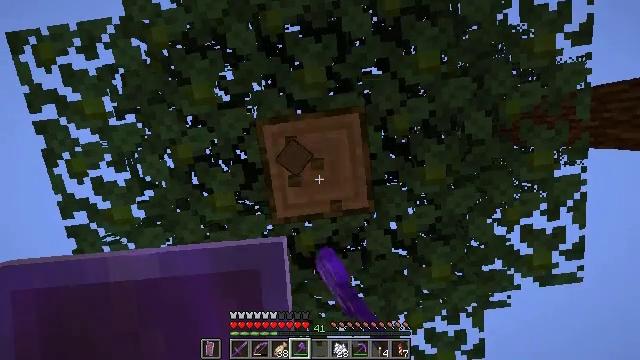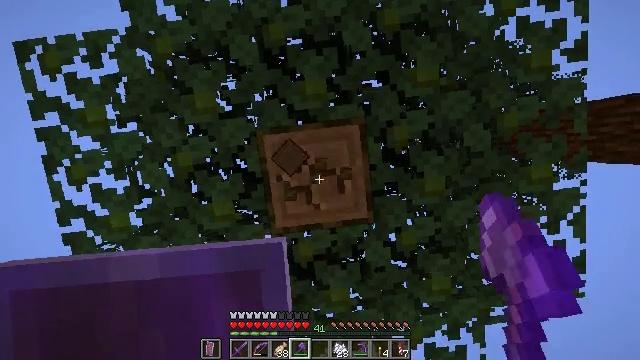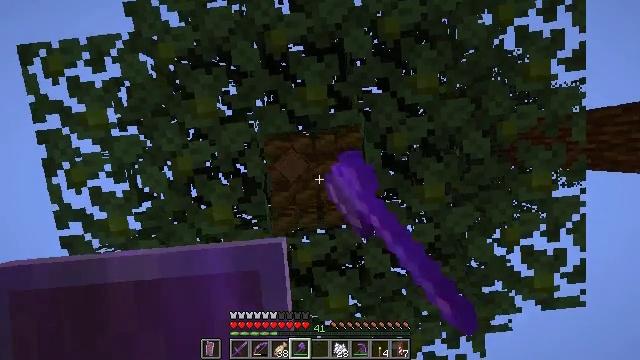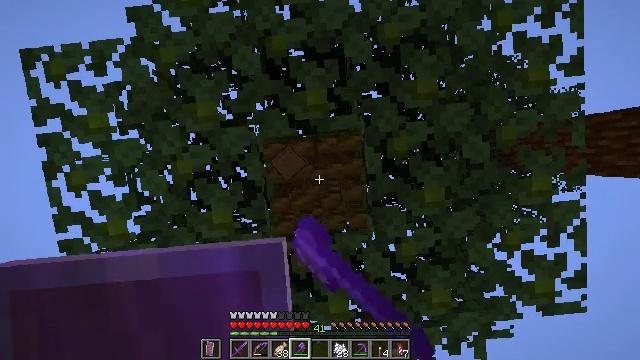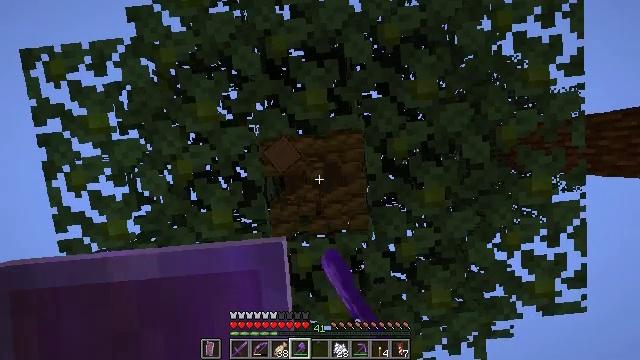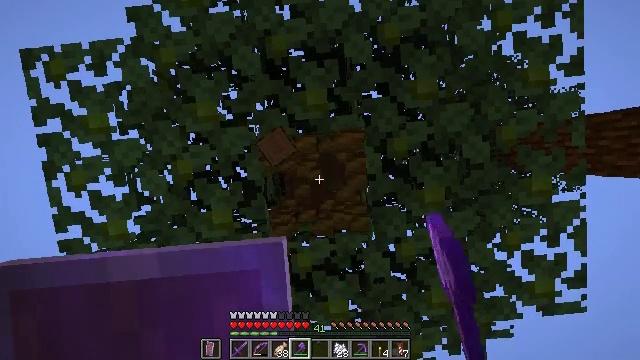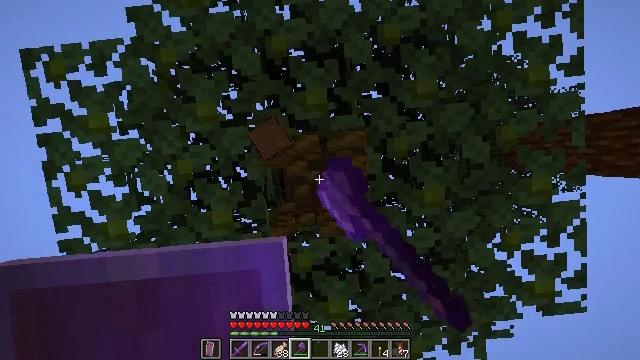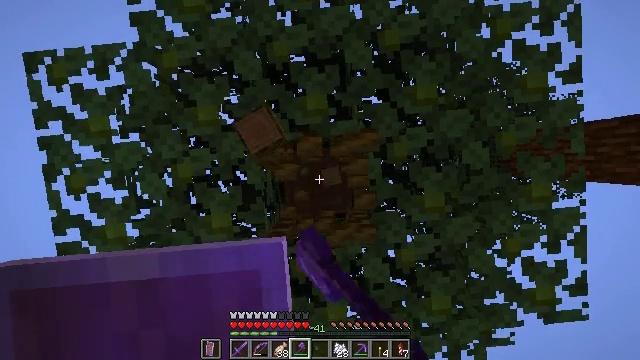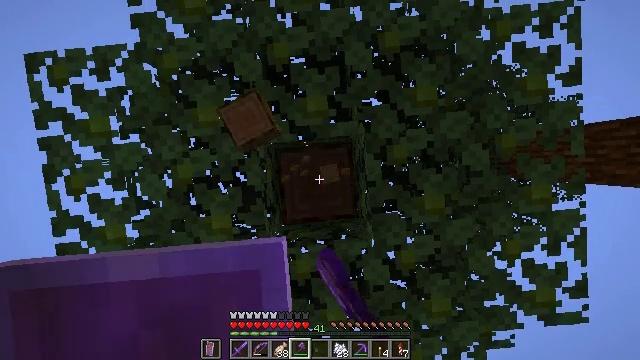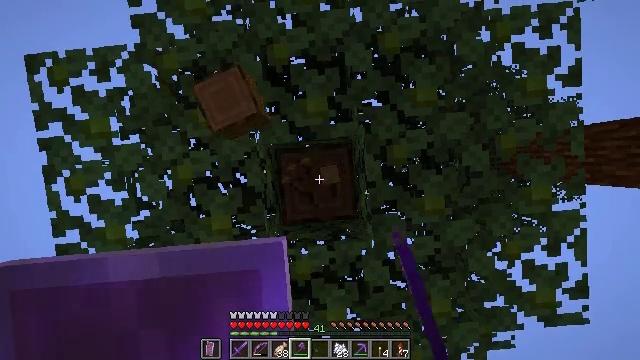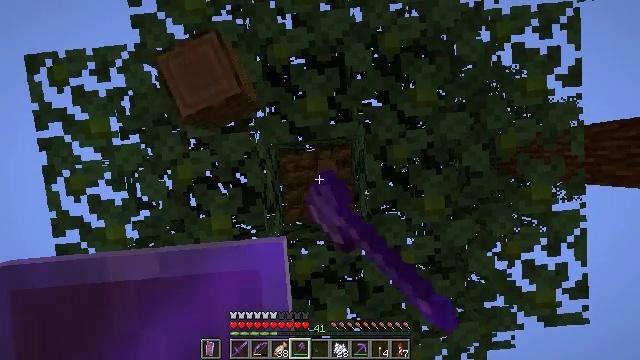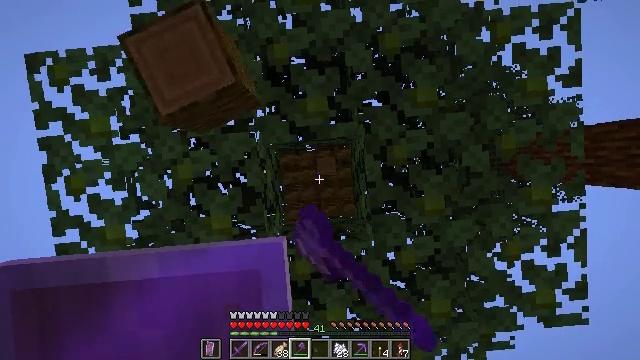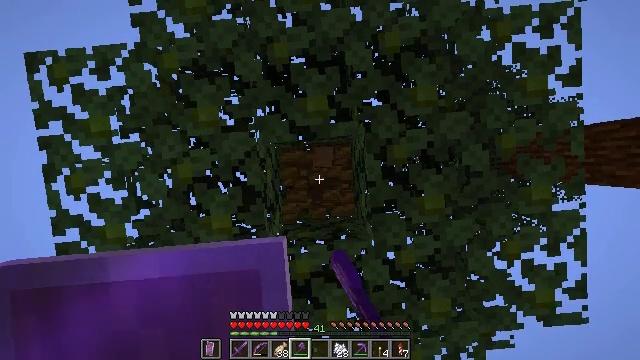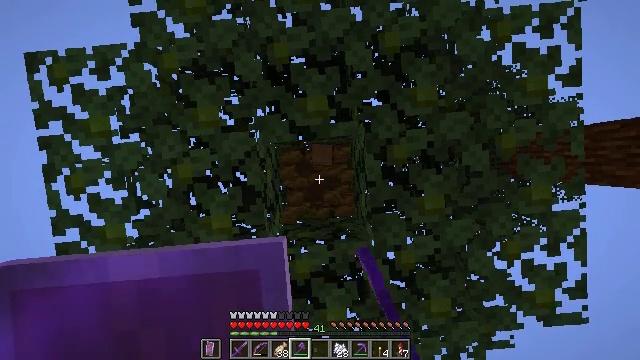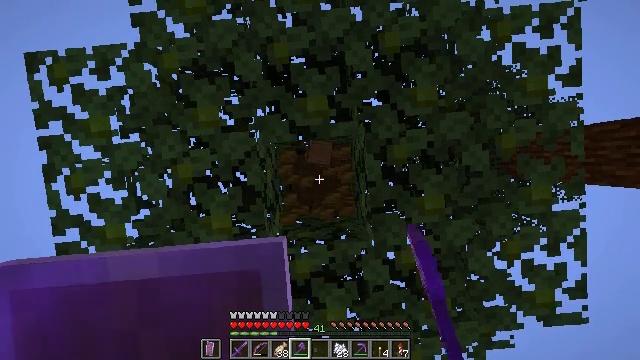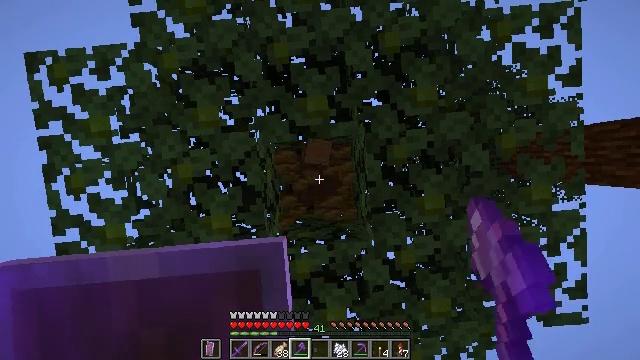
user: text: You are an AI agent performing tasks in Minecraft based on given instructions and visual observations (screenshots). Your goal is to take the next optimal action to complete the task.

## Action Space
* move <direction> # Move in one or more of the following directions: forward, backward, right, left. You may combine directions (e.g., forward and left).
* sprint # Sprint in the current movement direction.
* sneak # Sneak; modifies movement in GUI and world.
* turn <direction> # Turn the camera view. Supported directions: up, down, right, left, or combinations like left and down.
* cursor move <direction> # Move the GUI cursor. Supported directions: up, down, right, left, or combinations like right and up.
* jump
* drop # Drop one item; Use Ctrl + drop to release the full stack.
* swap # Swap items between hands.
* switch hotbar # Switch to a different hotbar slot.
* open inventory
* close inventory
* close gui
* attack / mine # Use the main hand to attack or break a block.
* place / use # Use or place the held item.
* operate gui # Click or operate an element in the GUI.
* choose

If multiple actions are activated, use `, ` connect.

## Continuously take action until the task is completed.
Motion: motion action
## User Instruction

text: Chop down a jungle log from the jungle tree.
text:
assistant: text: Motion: turn up, attack / mine
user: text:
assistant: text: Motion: turn up, attack / mine
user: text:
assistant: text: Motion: attack / mine
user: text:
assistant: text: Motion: attack / mine
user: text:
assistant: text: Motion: attack / mine
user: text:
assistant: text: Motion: attack / mine
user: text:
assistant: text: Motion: turn up, attack / mine
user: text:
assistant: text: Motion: attack / mine
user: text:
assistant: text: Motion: attack / mine
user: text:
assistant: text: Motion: attack / mine
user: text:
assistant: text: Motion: attack / mine
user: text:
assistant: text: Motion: attack / mine
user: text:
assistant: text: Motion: no_op
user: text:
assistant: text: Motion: no_op
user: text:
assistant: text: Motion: no_op
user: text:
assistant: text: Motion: no_op
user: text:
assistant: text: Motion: no_op
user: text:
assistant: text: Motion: no_op
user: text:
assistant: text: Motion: no_op
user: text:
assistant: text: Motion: attack / mine
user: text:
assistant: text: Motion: attack / mine
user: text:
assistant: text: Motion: attack / mine
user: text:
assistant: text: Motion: attack / mine
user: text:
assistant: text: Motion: attack / mine
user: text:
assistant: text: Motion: attack / mine
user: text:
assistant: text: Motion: attack / mine
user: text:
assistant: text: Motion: attack / mine
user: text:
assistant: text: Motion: attack / mine
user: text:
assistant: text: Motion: attack / mine
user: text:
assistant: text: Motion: attack / mine